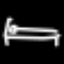
Label: bed